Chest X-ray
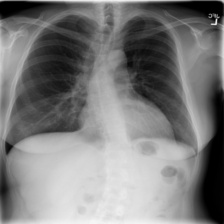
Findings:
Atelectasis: negative
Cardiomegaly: negative
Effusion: negative
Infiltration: positive
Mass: negative
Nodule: negative
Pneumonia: negative
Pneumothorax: negative
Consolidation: negative
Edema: negative
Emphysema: negative
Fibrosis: negative
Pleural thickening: negative
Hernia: negative